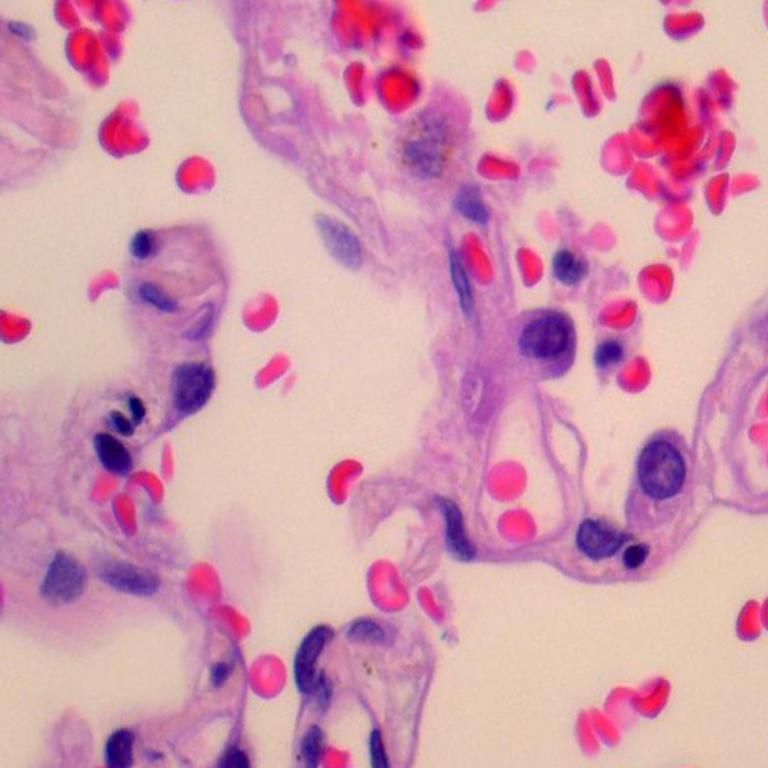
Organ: lung
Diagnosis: benign